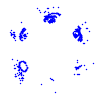
Particle: pion